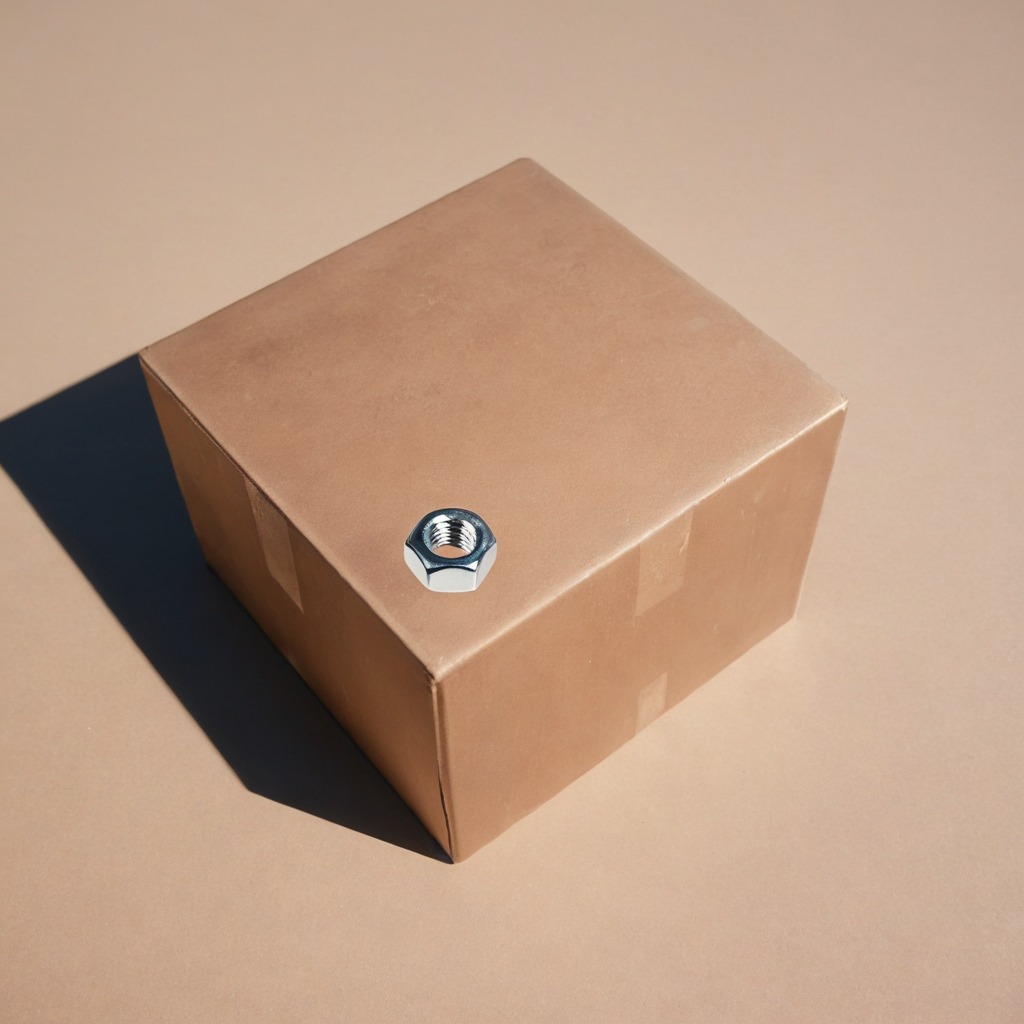
A metal nut is lying on the cardboard box surface.